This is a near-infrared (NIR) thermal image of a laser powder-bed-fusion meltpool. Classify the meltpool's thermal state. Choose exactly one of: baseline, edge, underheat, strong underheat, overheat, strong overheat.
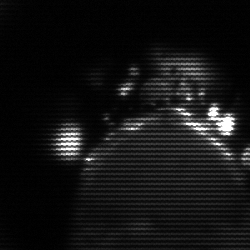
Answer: baseline